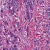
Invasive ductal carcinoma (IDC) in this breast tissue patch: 1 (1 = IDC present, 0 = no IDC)